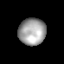
Tissue: lung
Cell type: Endothelial cells
Senescence score: 0.5547
Nuclear area (px): 711
Mean DAPI intensity: 160.769